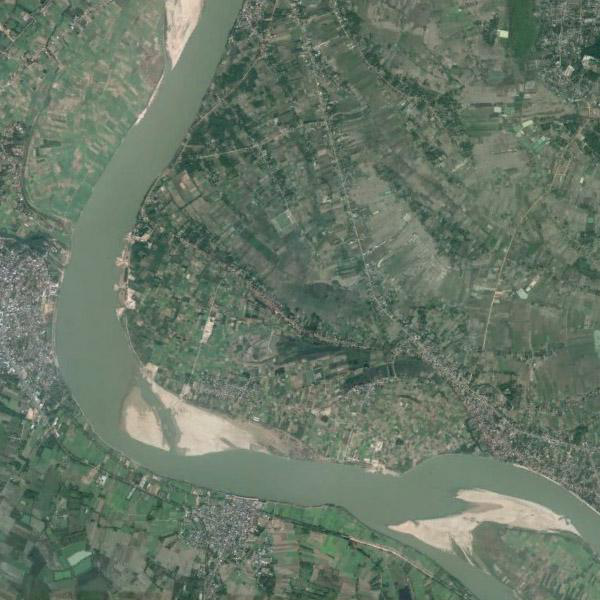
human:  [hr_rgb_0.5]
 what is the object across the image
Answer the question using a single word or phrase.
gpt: river